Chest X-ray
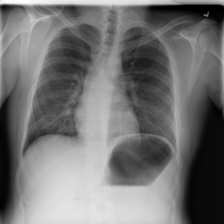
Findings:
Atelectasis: negative
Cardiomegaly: negative
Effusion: negative
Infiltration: negative
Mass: negative
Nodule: negative
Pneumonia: negative
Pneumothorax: negative
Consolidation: negative
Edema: negative
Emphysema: negative
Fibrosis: negative
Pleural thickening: negative
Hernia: negative